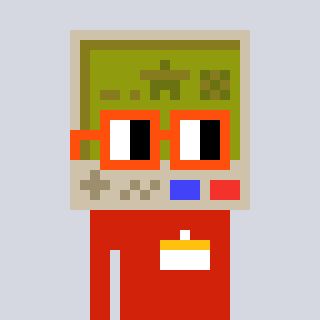
a pixel art character with square orange glasses, a gameboy-shaped head and a red-colored body on a cool background